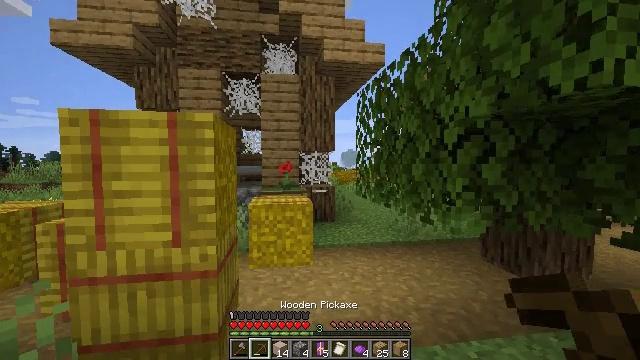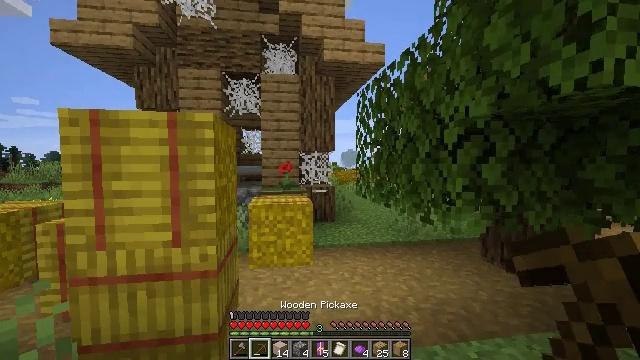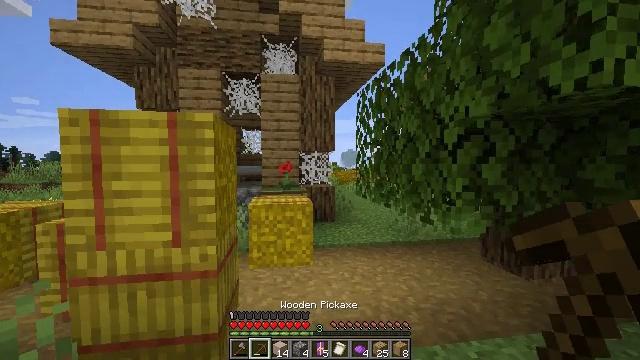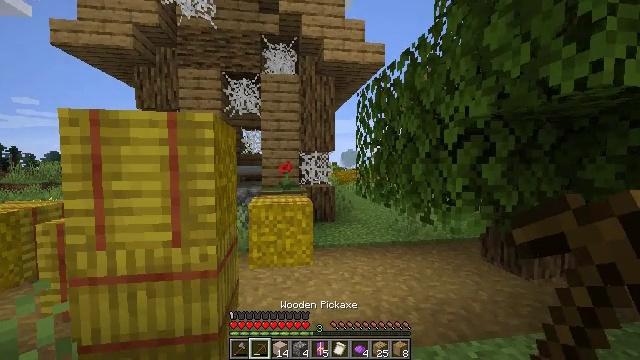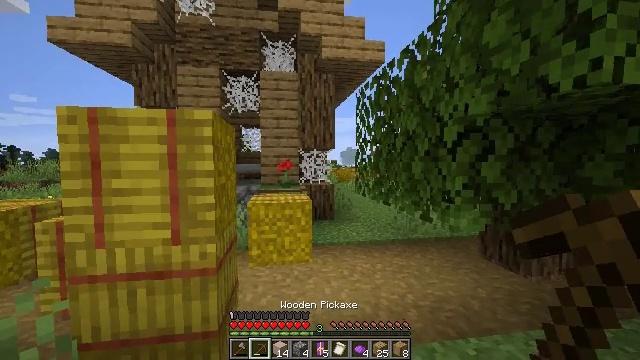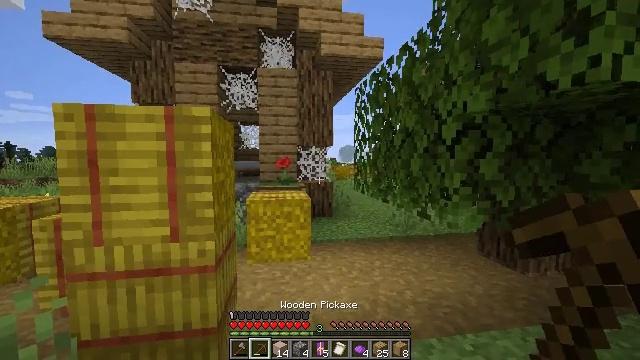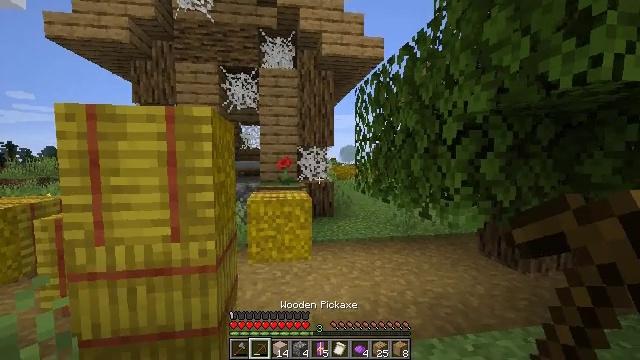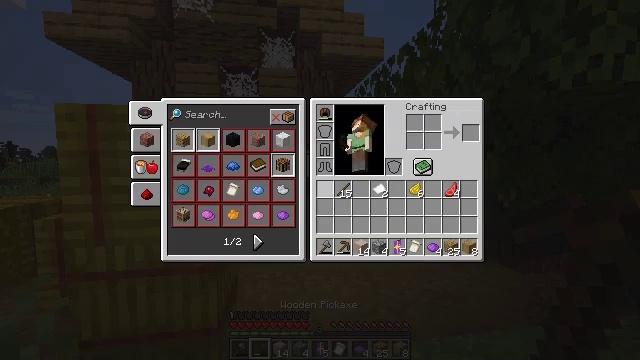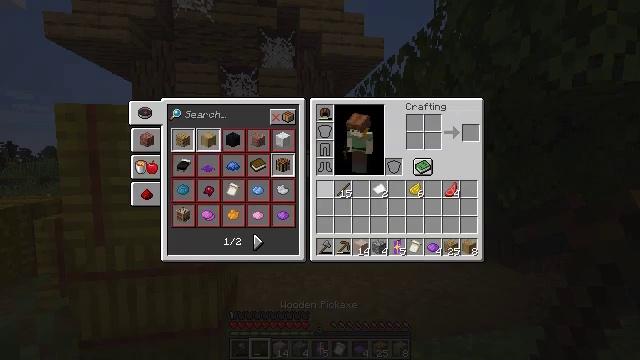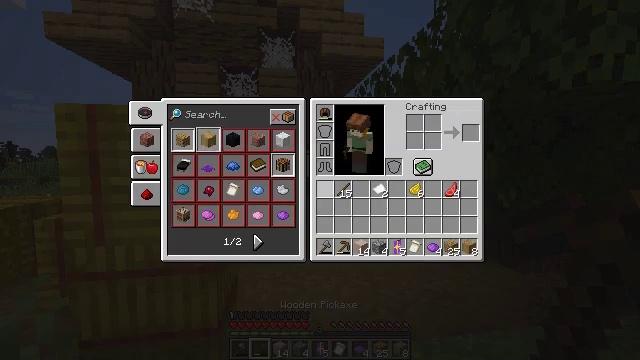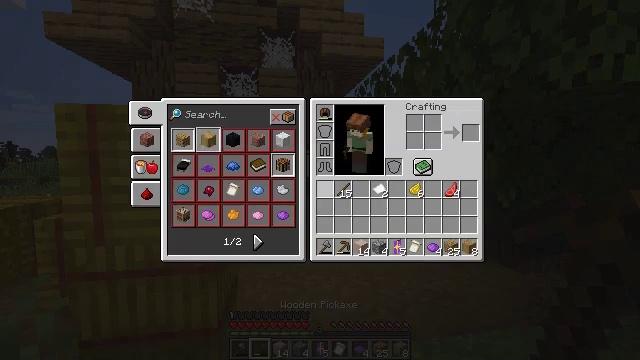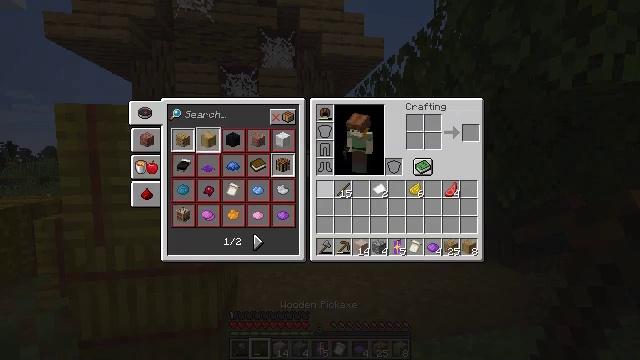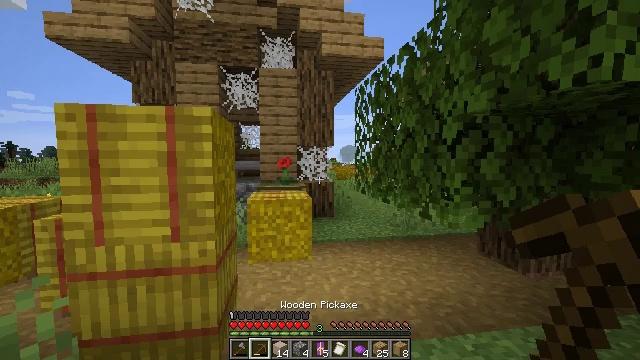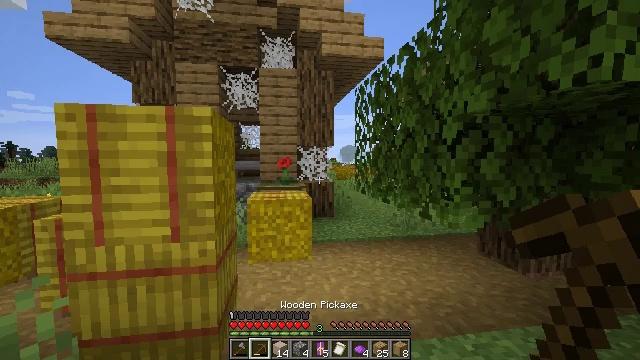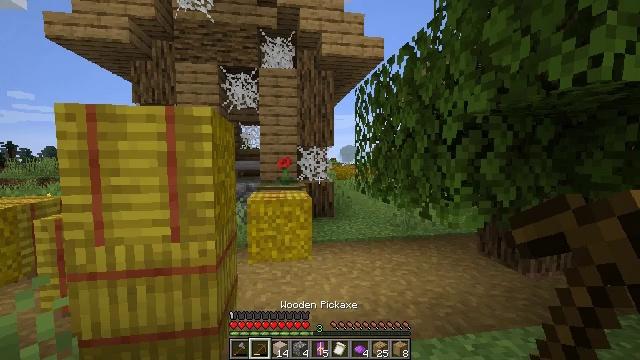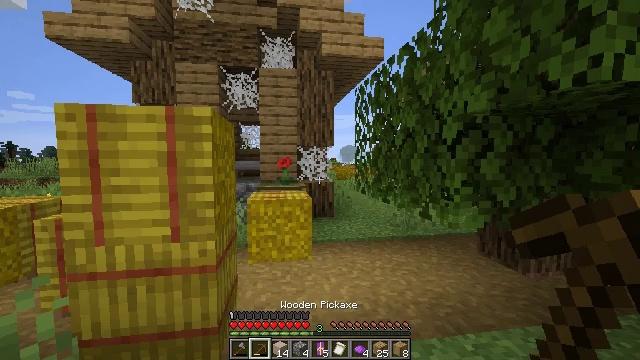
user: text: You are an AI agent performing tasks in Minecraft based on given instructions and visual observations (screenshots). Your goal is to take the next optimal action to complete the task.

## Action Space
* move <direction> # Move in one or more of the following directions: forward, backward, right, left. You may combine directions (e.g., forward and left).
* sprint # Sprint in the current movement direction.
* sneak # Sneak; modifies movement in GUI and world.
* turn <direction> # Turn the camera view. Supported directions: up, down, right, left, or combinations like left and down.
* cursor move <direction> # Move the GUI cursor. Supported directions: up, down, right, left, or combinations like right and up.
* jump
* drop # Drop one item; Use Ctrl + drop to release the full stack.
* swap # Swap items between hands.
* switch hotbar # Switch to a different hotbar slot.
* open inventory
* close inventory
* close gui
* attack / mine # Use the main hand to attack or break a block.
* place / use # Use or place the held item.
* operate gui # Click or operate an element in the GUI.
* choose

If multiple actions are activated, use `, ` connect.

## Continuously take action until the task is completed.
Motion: motion action
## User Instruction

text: Retrieve the stripped oak log.
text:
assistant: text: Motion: no_op
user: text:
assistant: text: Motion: no_op
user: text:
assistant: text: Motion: no_op
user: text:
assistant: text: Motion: no_op
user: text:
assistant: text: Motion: no_op
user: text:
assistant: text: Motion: no_op
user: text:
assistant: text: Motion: open inventory
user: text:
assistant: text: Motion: open inventory
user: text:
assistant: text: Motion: open inventory
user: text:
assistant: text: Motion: no_op
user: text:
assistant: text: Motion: no_op
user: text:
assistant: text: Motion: close inventory
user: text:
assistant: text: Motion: close inventory
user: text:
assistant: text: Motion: close inventory
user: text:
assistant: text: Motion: no_op
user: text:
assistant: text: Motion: no_op
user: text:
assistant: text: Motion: no_op
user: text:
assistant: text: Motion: turn right
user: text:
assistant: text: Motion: move forward
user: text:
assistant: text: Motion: move forward
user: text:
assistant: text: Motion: move forward
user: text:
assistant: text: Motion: move forward
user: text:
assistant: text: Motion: move forward
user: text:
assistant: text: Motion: move forward
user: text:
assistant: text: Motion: move forward, turn left
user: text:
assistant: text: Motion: move forward
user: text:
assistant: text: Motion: move forward
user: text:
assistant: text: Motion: move forward
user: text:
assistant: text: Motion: move forward
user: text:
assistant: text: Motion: move forward